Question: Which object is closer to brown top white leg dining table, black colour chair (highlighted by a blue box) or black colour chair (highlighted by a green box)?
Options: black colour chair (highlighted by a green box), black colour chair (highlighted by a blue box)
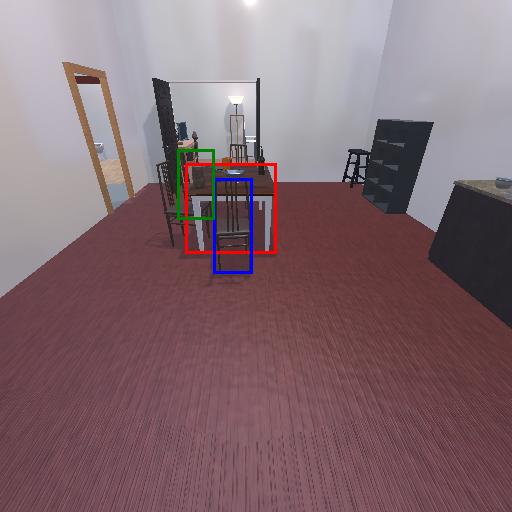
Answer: black colour chair (highlighted by a green box)